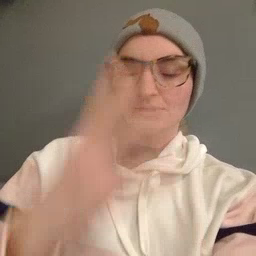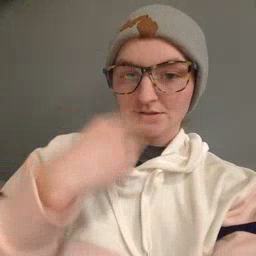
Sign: sleepy